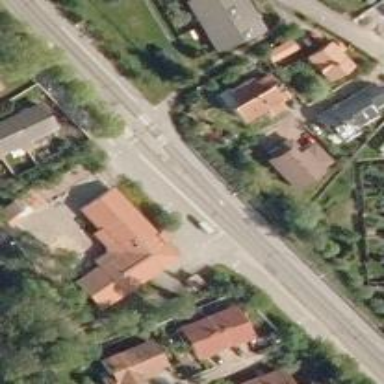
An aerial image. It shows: Asphalt cycleway.